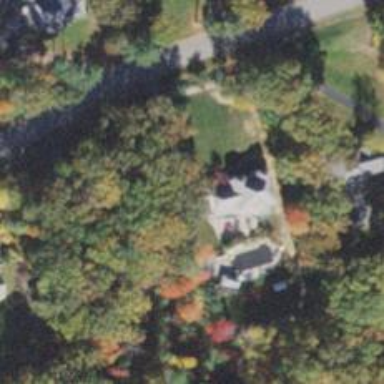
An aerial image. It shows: Driveway leading to service road.